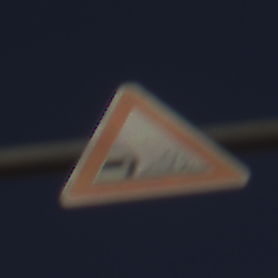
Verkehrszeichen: SplittSchotter
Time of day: MorningAfternoon
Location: Outdoor (RoadRail)
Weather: PartlyCloudy
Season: NotSpecified
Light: Natural